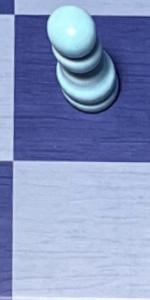
Label: Empty